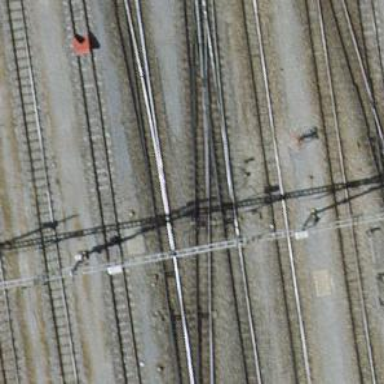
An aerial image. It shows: Railway switch.